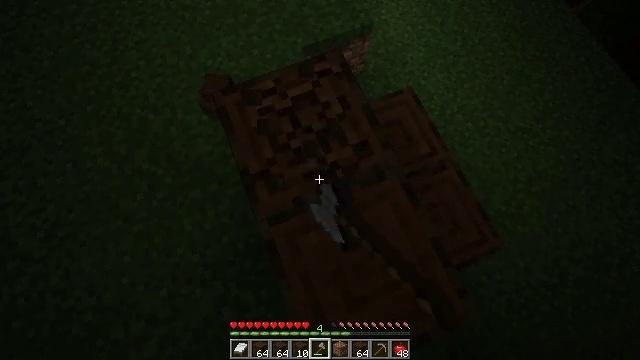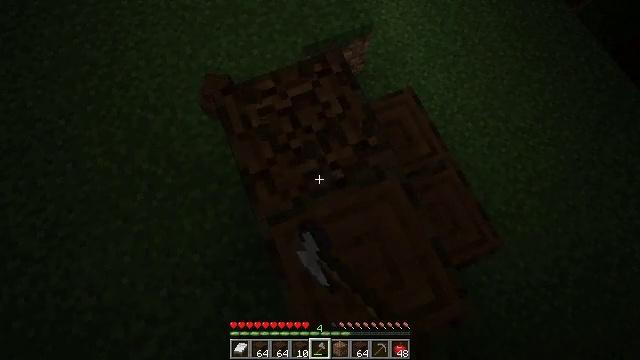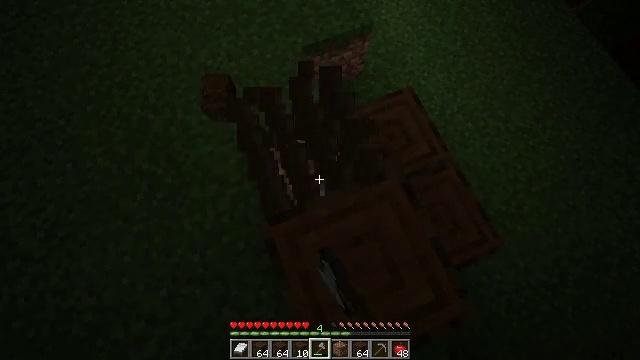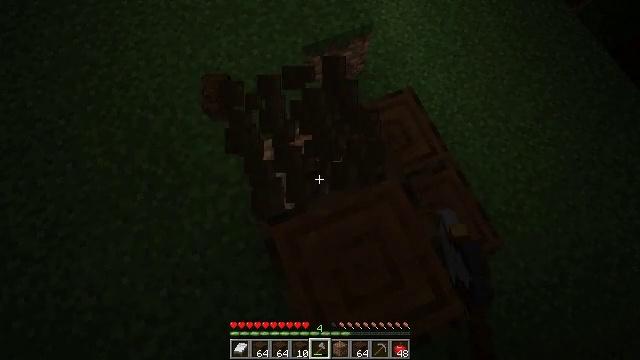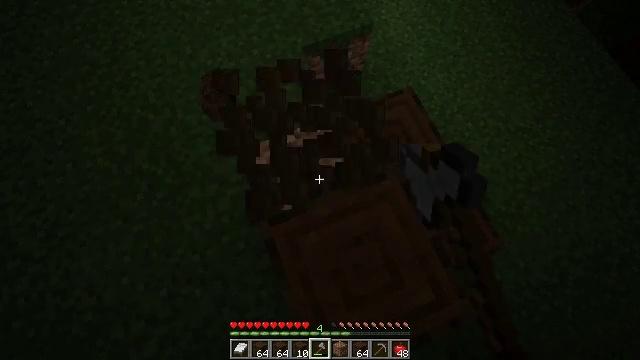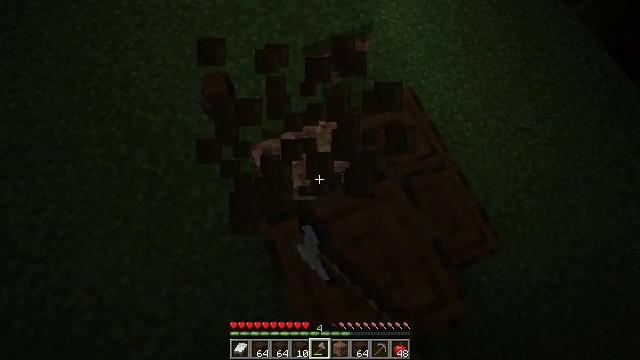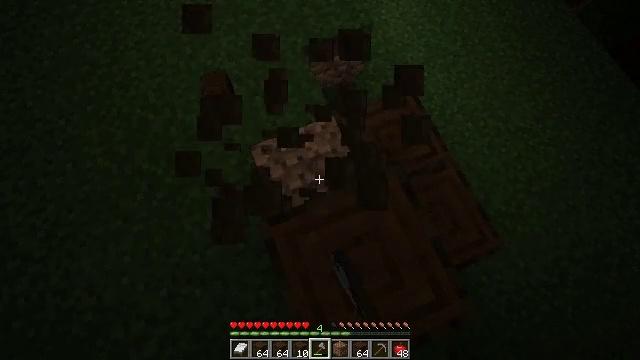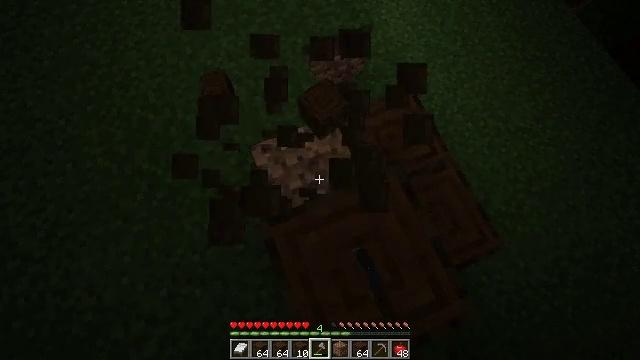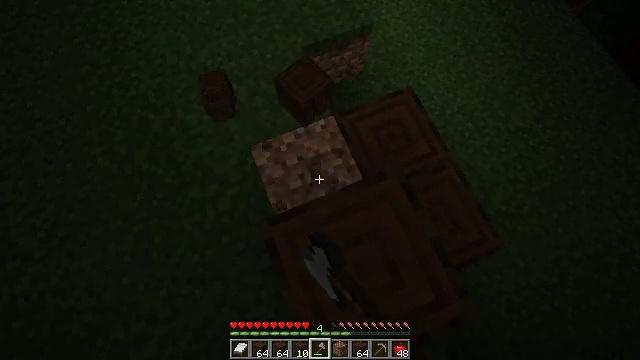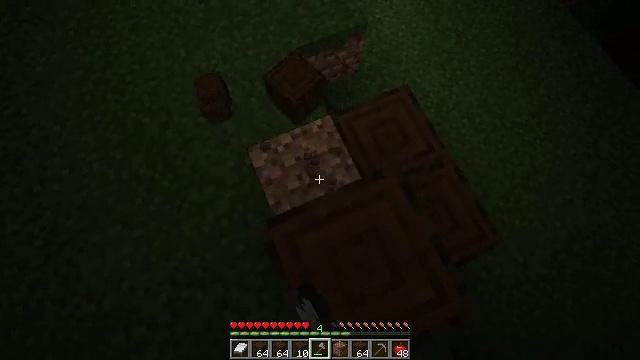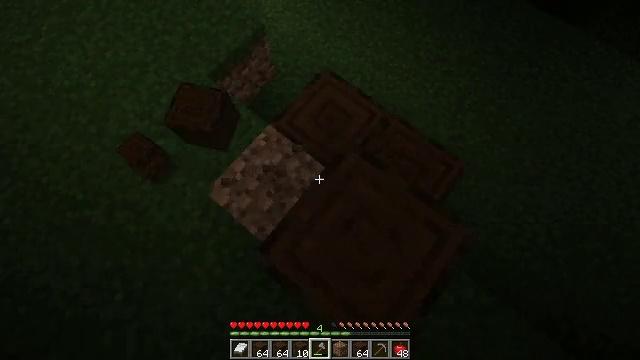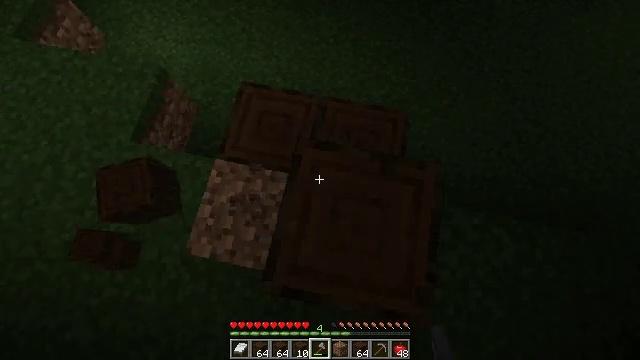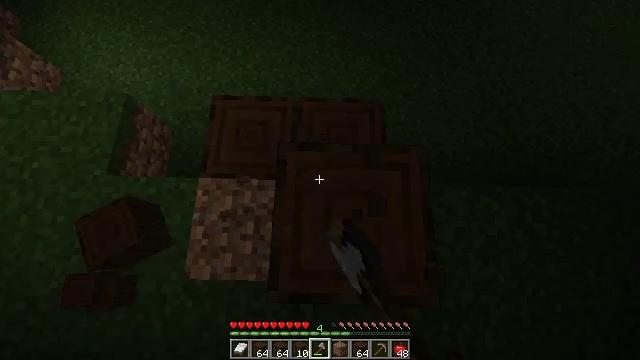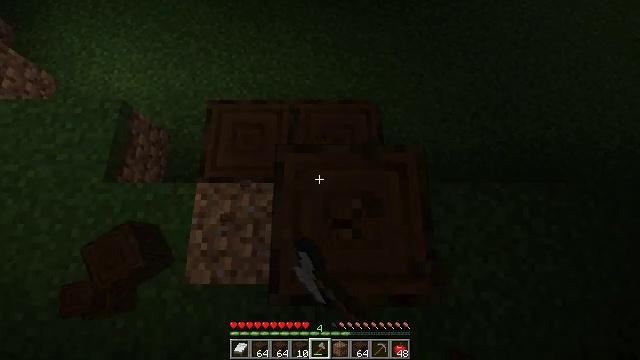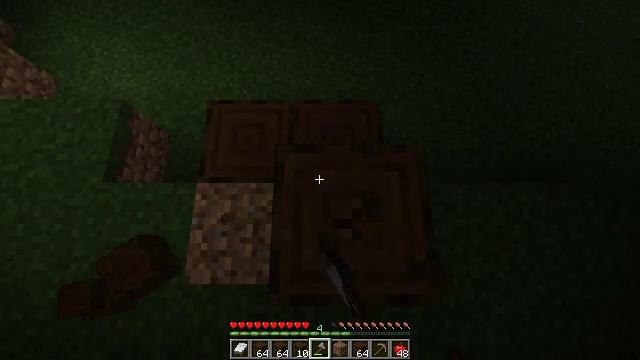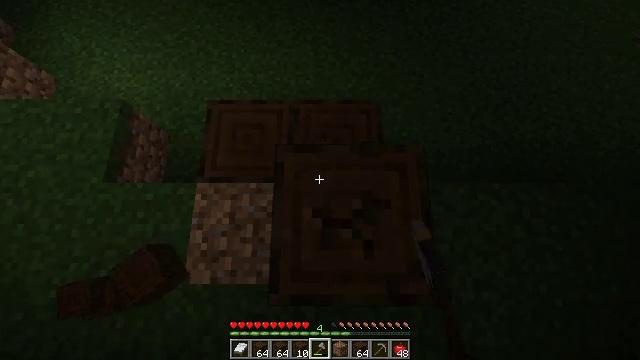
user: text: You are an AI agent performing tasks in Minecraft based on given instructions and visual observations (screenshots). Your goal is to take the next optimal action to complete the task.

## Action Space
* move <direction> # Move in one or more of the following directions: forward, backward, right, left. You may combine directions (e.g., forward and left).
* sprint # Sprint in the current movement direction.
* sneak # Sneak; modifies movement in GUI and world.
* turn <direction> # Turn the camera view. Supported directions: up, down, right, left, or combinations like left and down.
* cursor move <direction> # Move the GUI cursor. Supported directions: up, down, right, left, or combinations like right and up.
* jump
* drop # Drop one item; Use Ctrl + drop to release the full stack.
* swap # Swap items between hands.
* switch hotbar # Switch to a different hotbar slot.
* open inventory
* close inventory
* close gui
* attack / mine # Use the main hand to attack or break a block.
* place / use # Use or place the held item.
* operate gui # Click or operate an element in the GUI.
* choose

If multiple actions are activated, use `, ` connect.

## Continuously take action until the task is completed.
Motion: motion action
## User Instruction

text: Harvest dark oak log for resources.
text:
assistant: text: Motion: attack / mine
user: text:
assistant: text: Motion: attack / mine
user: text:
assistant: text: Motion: attack / mine
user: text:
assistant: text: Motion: attack / mine
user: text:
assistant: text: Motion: attack / mine
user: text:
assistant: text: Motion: attack / mine
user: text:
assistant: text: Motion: attack / mine
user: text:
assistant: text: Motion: attack / mine
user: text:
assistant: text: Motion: turn right, attack / mine
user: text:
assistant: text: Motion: turn right, attack / mine
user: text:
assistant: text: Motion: turn right, attack / mine
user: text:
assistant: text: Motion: turn right, attack / mine
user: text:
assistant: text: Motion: turn right, attack / mine
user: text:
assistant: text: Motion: attack / mine
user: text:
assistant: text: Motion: attack / mine
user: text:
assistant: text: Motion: attack / mine
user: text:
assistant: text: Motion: attack / mine
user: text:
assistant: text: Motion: attack / mine
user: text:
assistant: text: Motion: attack / mine
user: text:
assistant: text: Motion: attack / mine
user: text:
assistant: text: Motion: attack / mine
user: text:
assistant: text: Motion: attack / mine
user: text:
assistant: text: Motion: attack / mine
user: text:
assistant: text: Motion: attack / mine
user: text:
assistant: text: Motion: attack / mine
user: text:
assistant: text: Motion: attack / mine
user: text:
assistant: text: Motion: attack / mine
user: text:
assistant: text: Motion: attack / mine
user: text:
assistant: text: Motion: turn up, attack / mine
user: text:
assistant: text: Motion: turn up, attack / mine